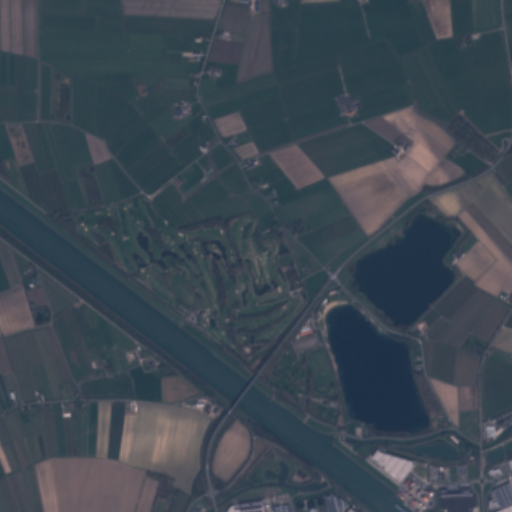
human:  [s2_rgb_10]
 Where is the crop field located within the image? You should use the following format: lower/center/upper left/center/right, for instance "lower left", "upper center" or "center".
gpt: There is no crop field in the image.